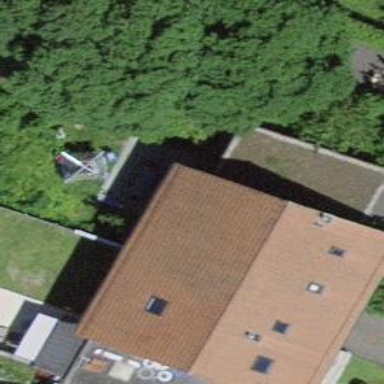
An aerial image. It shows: Gabled terrace building with roof tiles.